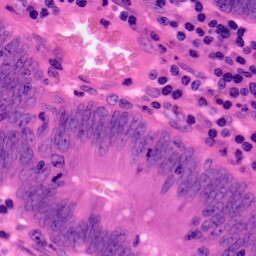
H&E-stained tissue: Colon